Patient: sex F, age 68
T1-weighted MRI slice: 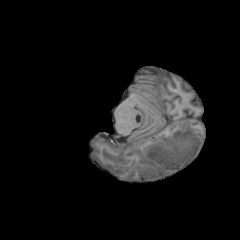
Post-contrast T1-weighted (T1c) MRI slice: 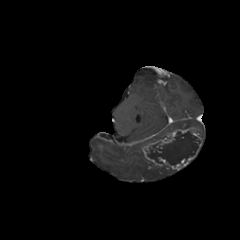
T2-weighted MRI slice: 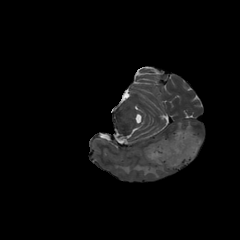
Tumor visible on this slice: yes
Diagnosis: Glioblastoma, IDH-wildtype
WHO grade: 4